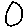
Label: circle